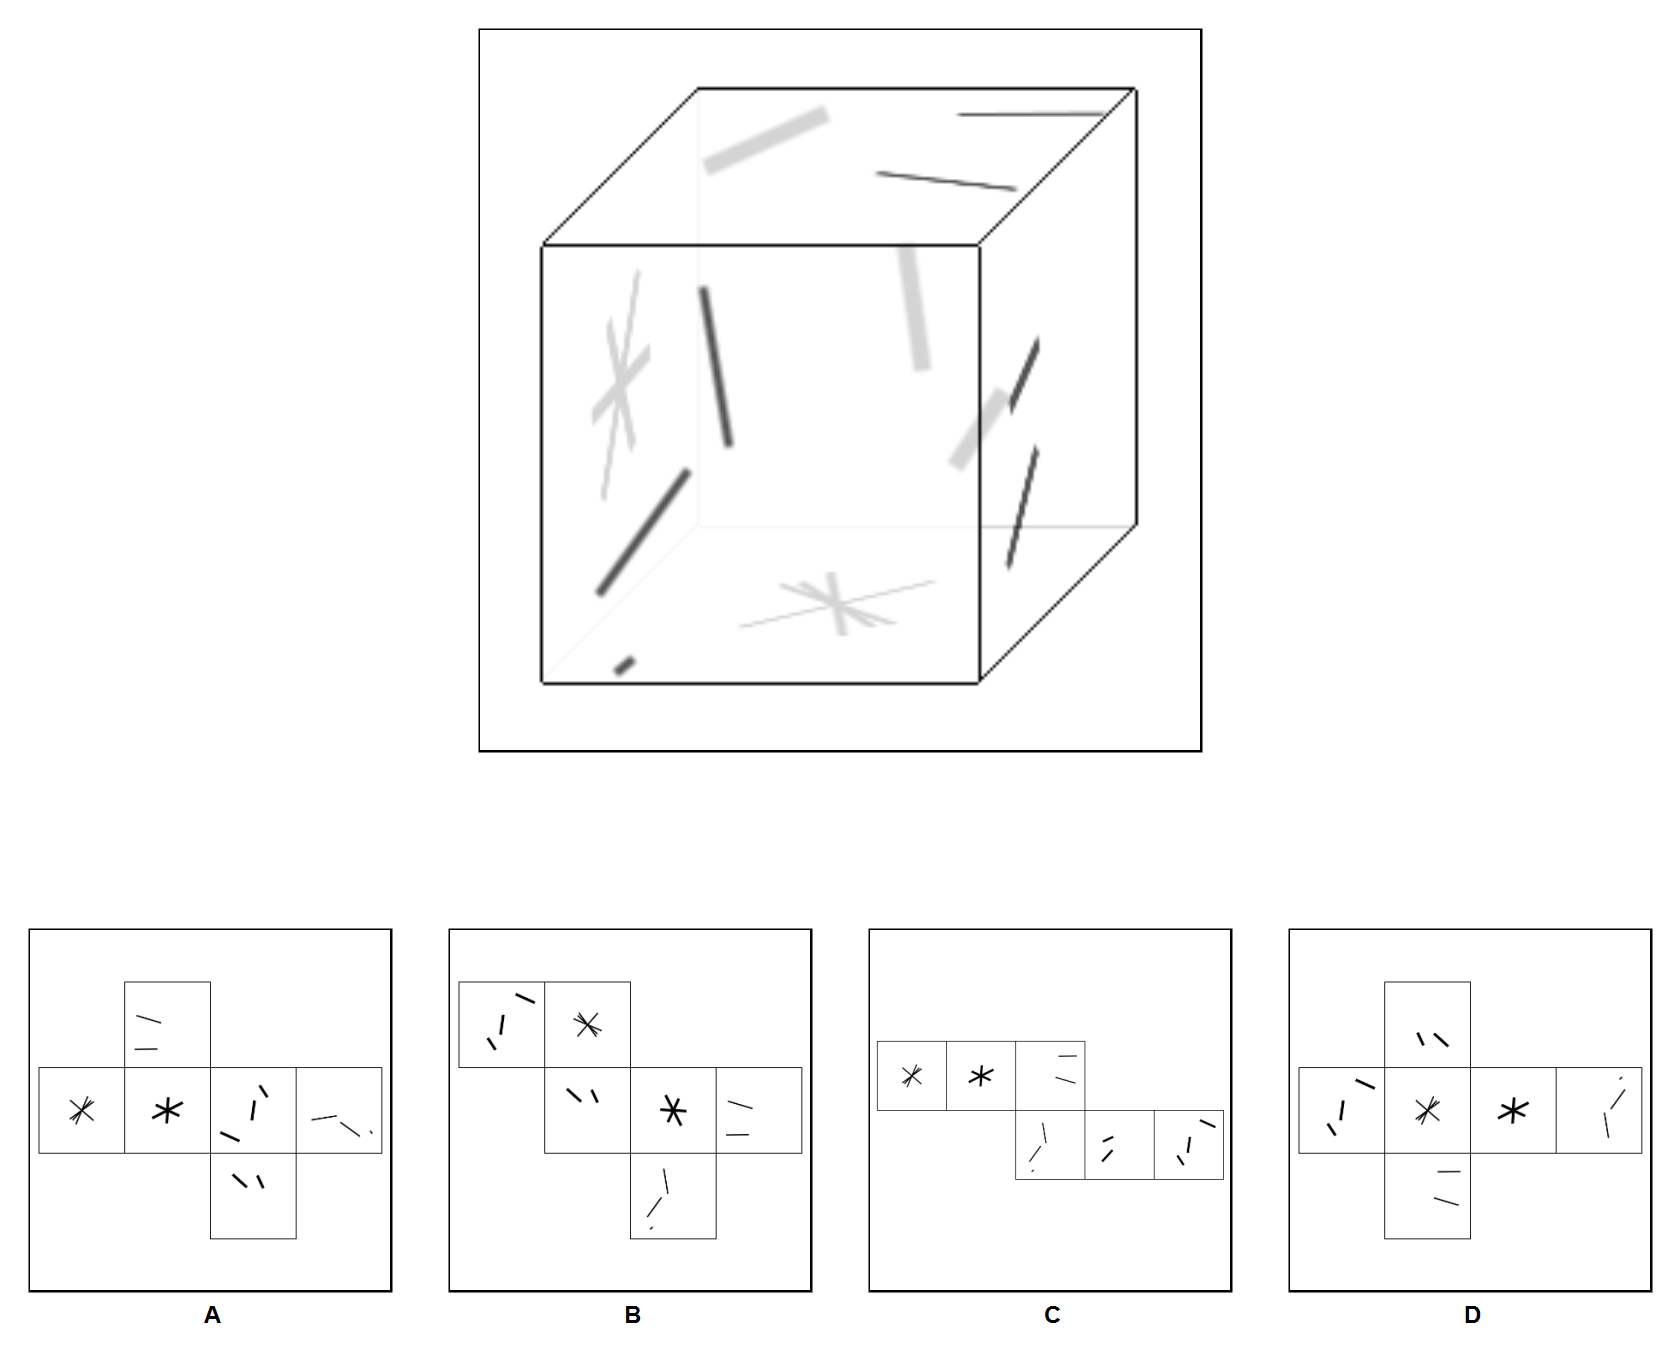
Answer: C